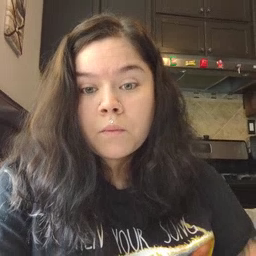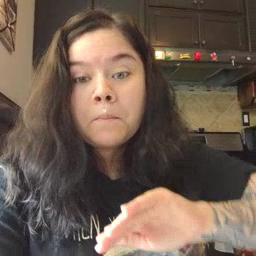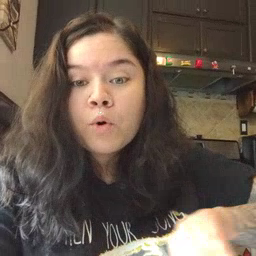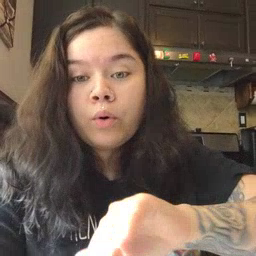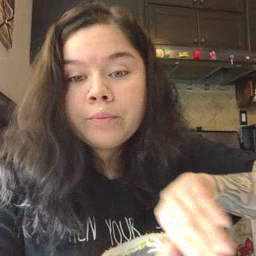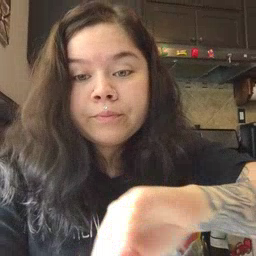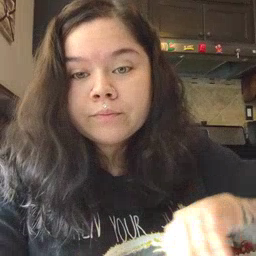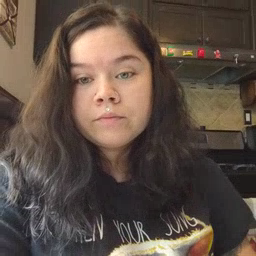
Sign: pool